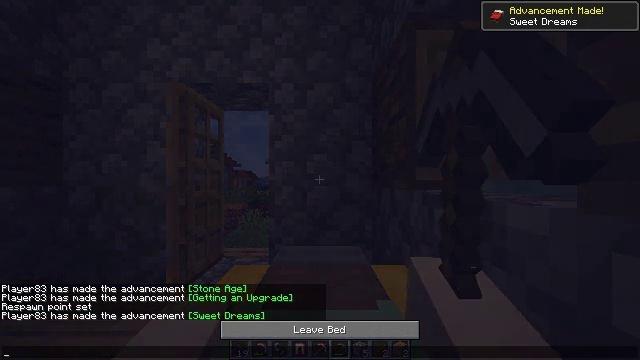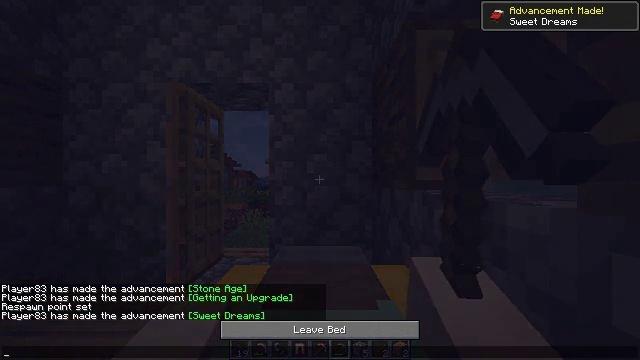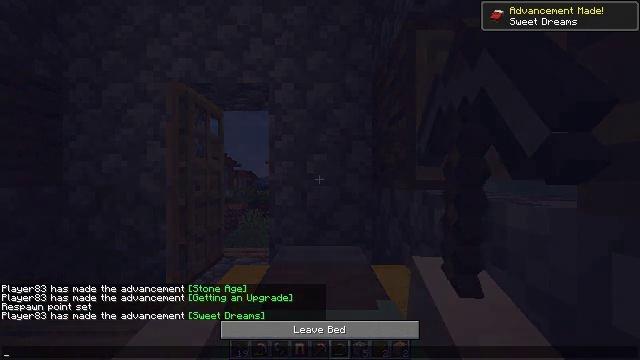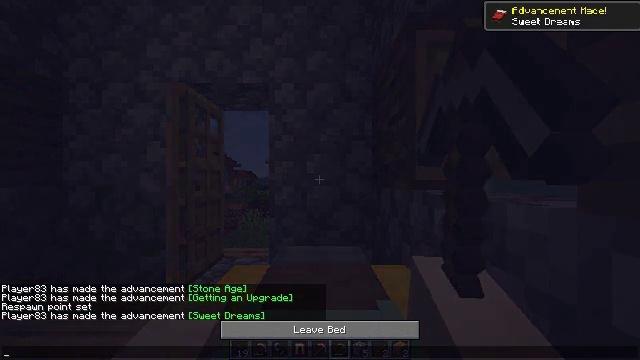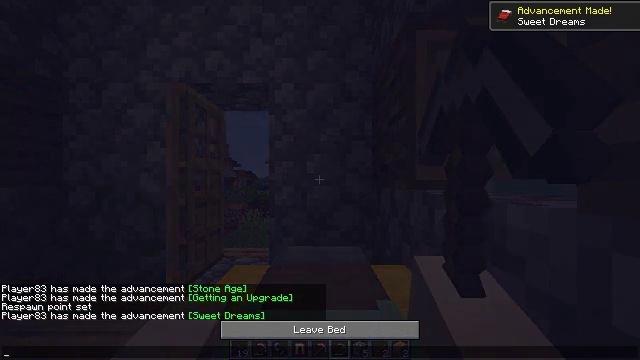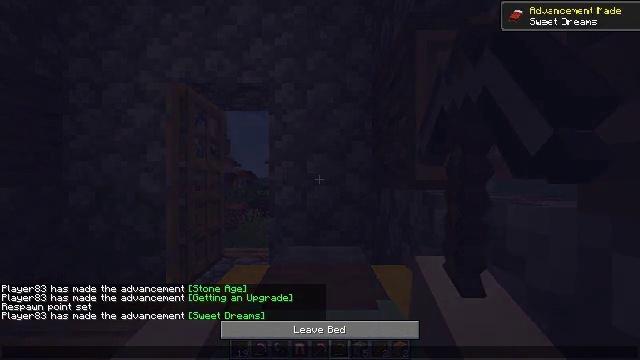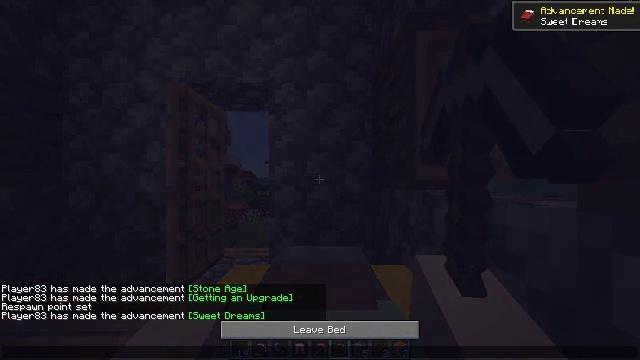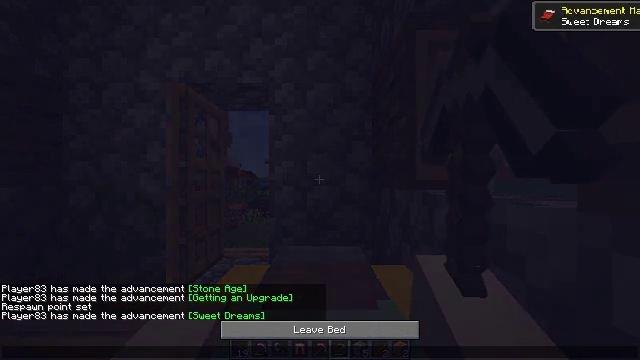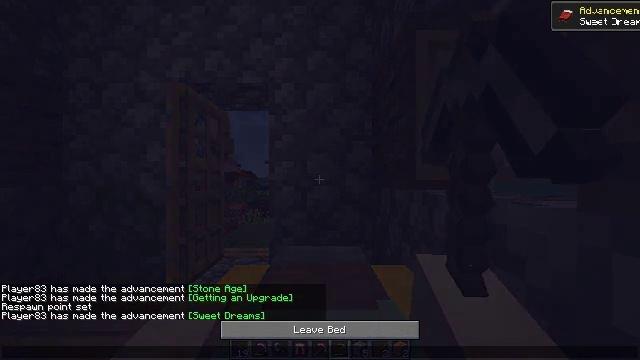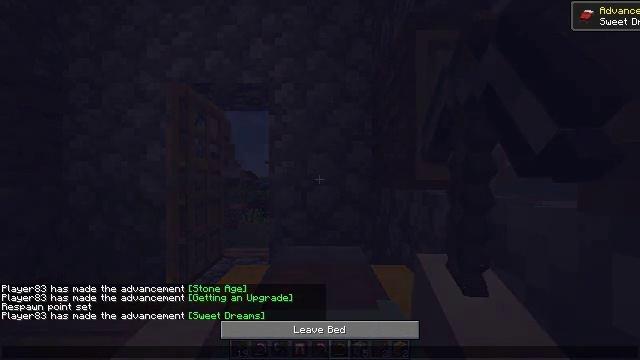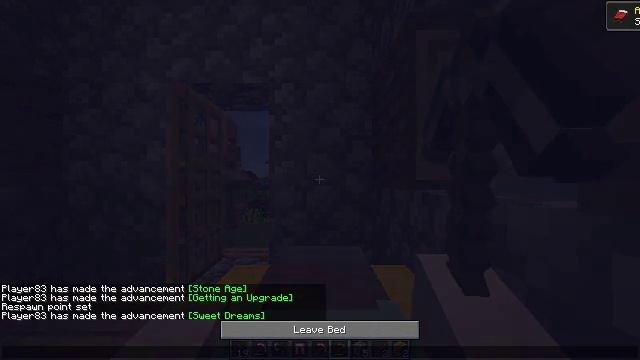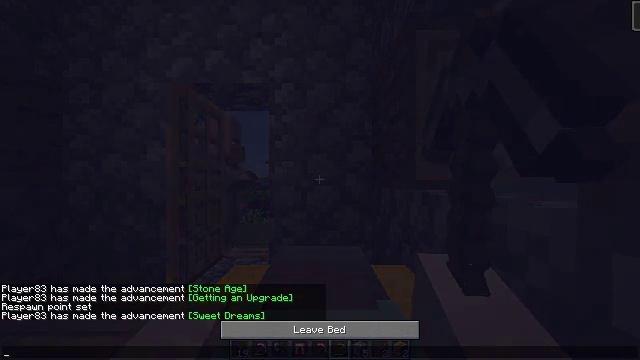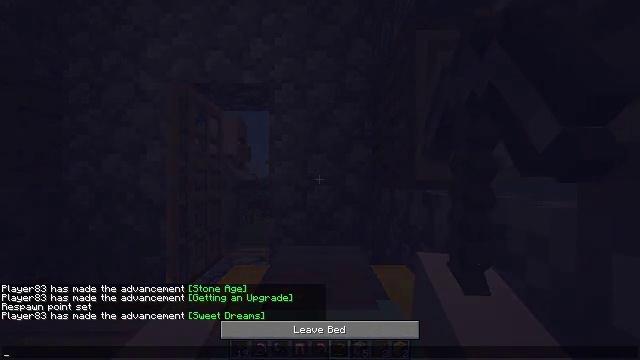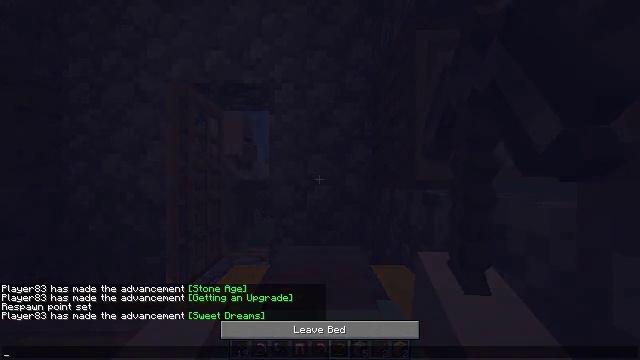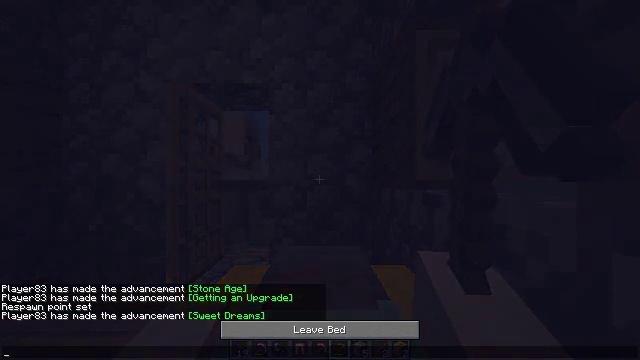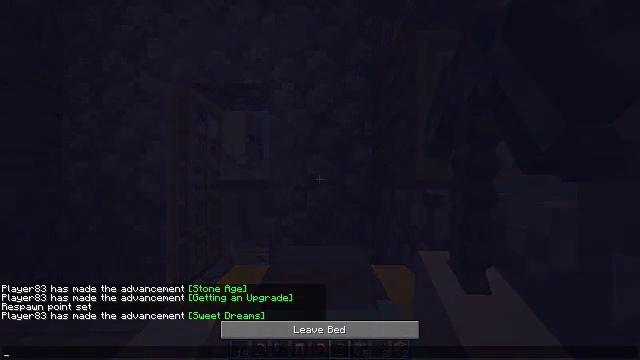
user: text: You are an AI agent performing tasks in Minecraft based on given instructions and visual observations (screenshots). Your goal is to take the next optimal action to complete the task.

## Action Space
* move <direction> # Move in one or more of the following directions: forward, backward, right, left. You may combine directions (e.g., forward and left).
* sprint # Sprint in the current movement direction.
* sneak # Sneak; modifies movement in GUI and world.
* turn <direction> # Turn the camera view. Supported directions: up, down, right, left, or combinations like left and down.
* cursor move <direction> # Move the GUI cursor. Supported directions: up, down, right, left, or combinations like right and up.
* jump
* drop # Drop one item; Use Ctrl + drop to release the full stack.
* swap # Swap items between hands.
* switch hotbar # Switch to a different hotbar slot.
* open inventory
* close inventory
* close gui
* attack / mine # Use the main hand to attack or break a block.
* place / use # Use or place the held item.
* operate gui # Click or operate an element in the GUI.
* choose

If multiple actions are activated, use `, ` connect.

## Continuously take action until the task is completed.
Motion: motion action
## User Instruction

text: Break the tree to get oak logs.
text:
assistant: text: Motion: no_op
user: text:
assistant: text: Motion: no_op
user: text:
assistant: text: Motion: no_op
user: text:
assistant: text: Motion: no_op
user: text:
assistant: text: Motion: no_op
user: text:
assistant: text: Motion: no_op
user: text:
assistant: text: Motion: no_op
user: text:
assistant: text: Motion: no_op
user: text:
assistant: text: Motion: no_op
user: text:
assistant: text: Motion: no_op
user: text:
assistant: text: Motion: no_op
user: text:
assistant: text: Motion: no_op
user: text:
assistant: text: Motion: no_op
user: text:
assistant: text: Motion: no_op
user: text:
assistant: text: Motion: no_op
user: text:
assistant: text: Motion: no_op
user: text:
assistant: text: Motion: no_op
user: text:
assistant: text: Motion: no_op
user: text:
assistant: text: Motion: no_op
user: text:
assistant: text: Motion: no_op
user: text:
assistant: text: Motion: no_op
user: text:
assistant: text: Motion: no_op
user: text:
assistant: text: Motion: no_op
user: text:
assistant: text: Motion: no_op
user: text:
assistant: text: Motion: no_op
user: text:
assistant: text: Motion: no_op
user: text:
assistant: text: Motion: no_op
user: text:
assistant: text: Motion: no_op
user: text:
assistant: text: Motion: no_op
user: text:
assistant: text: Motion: no_op